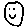
Label: smiley face